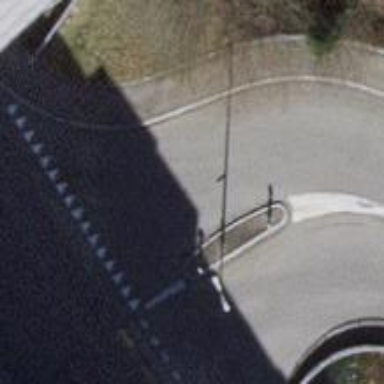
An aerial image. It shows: Tertiary road with asphalt surface and sidewalk on the left.